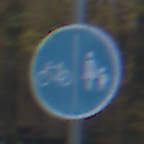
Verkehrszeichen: GetrennterRadUndGehwegRadwegLinks
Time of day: SunriseSunset
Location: Outdoor (Nature)
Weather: PartlyCloudy
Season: Autumn
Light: Natural